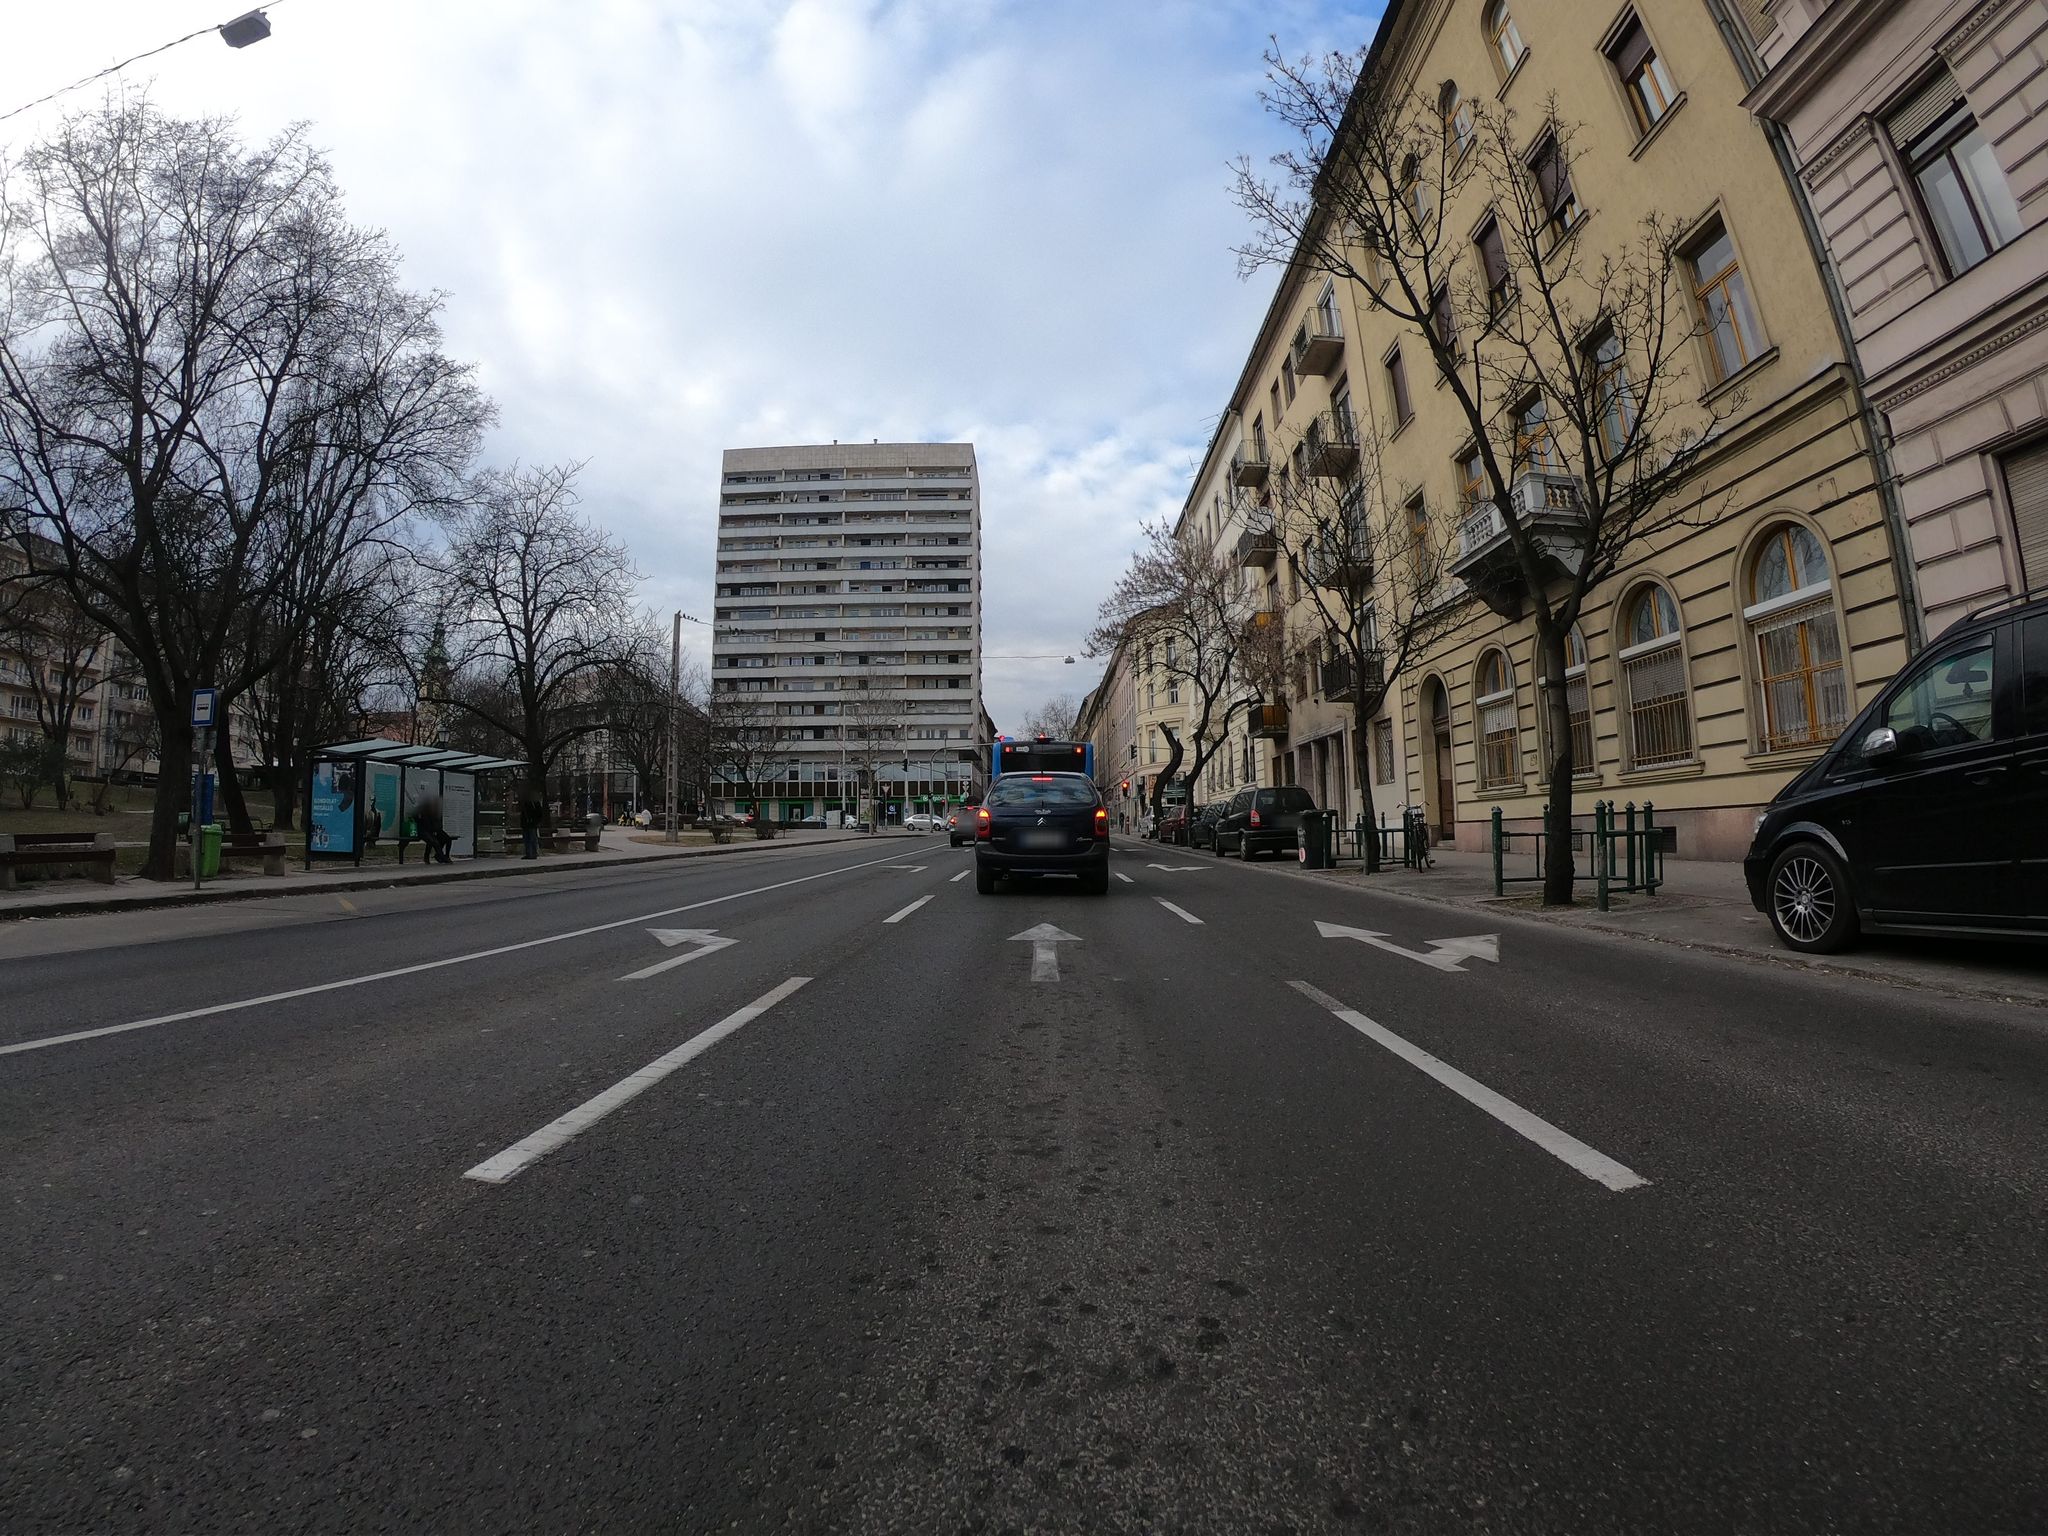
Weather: cloudy
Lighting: day
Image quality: good
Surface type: cycling surface
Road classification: secondary
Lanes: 4
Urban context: urban centre
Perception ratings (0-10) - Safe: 9.38, Lively: 7.18, Beautiful: 7.74, Boring: 2.28, Depressing: 3.1, Wealthy: 8.98